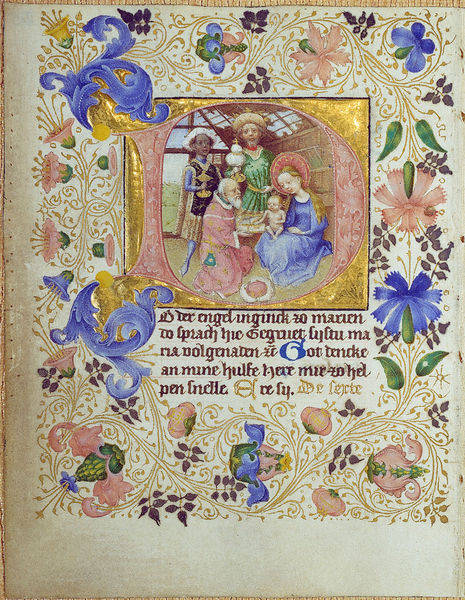
Titel: Lochner-Gebetsbuch
Künstler: Stefan Lochner
Institution: Darmstadt, Universitäts- und Landesbibliothek
Schlagwörter: blau, blumen, blüten, gold, kind, rosa, ranken, schrift, ornamente, deutsch, buch, seite, text, heiligenschein, christus, jesus, könige, balu, maria, anbetung, josef, geburt, jesuskind, buchmalerei, tex, köige, hl.drei könige